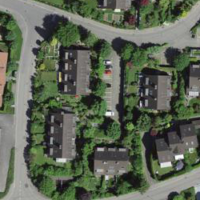
EUNIS habitat code: 55
Species observed at this site:
Symphoricarpos albus